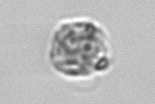
Label: Amoeba